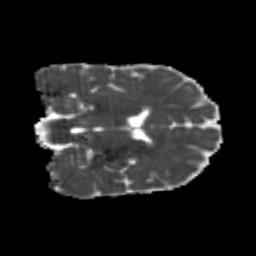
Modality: MD
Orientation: coronal
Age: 24
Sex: male
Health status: healthy
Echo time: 0.074 s